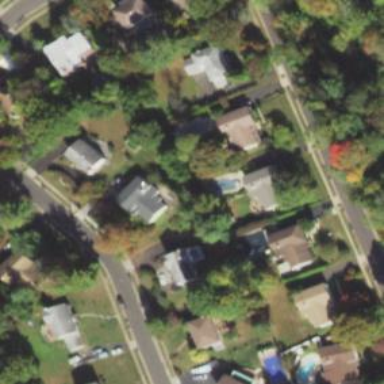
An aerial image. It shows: Sidewalk.